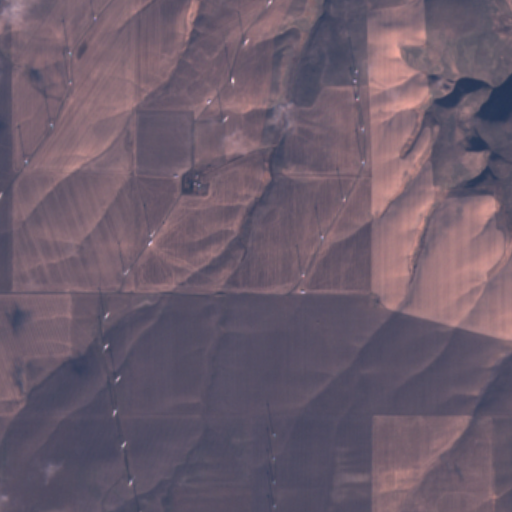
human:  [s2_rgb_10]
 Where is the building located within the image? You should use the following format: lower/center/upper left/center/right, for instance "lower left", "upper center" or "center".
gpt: The building is located in the center of the image.
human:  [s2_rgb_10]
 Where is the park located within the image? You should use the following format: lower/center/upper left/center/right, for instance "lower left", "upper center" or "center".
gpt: There is no park in the image.